Question: On Gtk+3, I'm using a 'TreeModel' to store nested information and I display it with a 'CellRendererText' and a 'CellRendererToggle'. The user can clic on every toggle button, and when there are nested ones and they are not in the same state, I want the ones of upper level to reflect the 'inconsistent' state. How can I set this property for ?
For more clarity, an example of what I want to achieve from the Transmission bittorrent client :

I know how to set all the buttons of the cell renderer to the inconsistent state with 'myCellRendererToggle.set_properties(inconsistent=True)' but it seems I can't access one single element from here;
I know how to access a particular row of my TreeStore model, but I can only set "True" and "False" values.
My code is fairly close to the official documentation so you can help me with it : <URL>
And this is my code :
'''
class HelloMyApp:
def __init__(self):
# Set the Glade file
self.builder = Gtk.Builder()
self.builder.add_from_file(GLADEFILE)
dic = {
"on_button1_clicked" : self.btnValidate_clicked,
"on_MainWindow_destroy" : self.quit,
"on_window1_delete_event" : self.quit,
}
self.builder.connect_signals(dic)
window = self.builder.get_object("window1")
treeview1 = self.builder.get_object("treeview1")
######## This is my model : it stores a string and a boolean. #########
self.treeModel = Gtk.TreeStore(str, bool)
# Example on how to insert data in the model
treeIter = self.treeModel.append(None, ['example one', True])
self.treeModel.append(treeIter, [' simple elt', True])
treeIter = self.treeModel.append(treeIter, ['example two', False])
self.treeModel.append(treeIter, ['under example two', True])
select = treeview1.get_selection()
select.set_mode(Gtk.SelectionMode.BROWSE)
select.connect("changed", self.on_tree_selection_changed, buf)
# Using one column of text and another column with the toggle buttons
renderer = Gtk.CellRendererText()
column = Gtk.TreeViewColumn("Title", renderer, text=0)
treeview1.append_column(column)
###### Here is the CellRendereToggle ################
renderer_toggle = Gtk.CellRendererToggle()
renderer_toggle.connect("toggled", self.on_cell_toggled)
column_toggle = Gtk.TreeViewColumn("Installer", renderer_toggle, active=1)
treeview1.append_column(column_toggle)
treeview1.set_model(self.treeModel)
window.show_all()
if __name__ == "__main__":
HelloMyApp = HelloMyApp()
Gtk.main()
'''
Thanks !
: I can't figure it out, when I change the property of my CellRendererToggle inside the function, it changes every row.
: as Marcu pointed out, we have to set the property in every case, that's why I added the 'else' part.
'''
def cellRenderer_func(column, cellRenderer, treeModel, treeIter, userData):
if 'cat' in treeModel.get_value(treeIter, 0):
# it happens only ones in my model,
# so here I am in a row I want to change to inconsistent.
cellRenderer.set_property('inconsistent',True)
# I was expecting that changes the box of that row but it affects every row.
else:
cellRenderer.set_property('inconsistent', False) # and that's ok now.
'''
I have to try again.
I wonder... do we really have to do it manually, can't it be a feature out of the box of the treeView ?
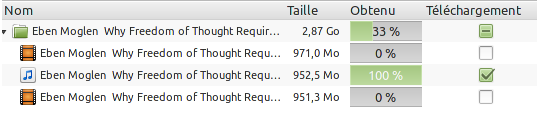
Answer: It is possible to set the property of one element via using a cell data function. Since I have done this only in C yet, I can only pass you the link to the documentation of PyGTK, I haven't seen the relevant docs for this feature for PyGObject yet.
For PyGTK is was documented <URL> document.
If for example you would like to do the same as in Transmission, you could do the following:
Since you receive the current iter as a parameter of the cell data function, you could loop through all of its children there and check the status of the children. You would then know which state to set at the parent node. Now the main point is that setting a property inside the cell data function will affect only this single cell, and not all elements of the treeview.
I can give you also a visual example for my own application:

I have the column "Value" in this treeview. If the value inside the column "Menu Element" is set to "enabled" and the value inside the column "Type" is "option", a checkbox is shown instead of text (I have highlighted such a row). The example image also shows an active search, which highlights search results. Both is possible with a cell data function to set the property of one element as you asked for in your question.
I've done some example code. The main point is that the cell property is always set for every cell. So not just "if ..., then set property" but "if, set property like this, else, set property like that". (It's based on the old PyGTK documentation, but it should clarify things anyway).
'''
#!/usr/bin/env python
# example basictreeview.py
import pygtk
pygtk.require('2.0')
import gtk
class BasicTreeViewExample:
def set_status(self, column, cell, model, iter):
if 'inconsistent' in model.get_value(iter, 0):
cell.set_property('inconsistent',True)
else:
cell.set_property('inconsistent',False)
return
def delete_event(self, widget, event, data=None):
gtk.main_quit()
return False
def __init__(self):
self.window = gtk.Window(gtk.WINDOW_TOPLEVEL)
self.window.set_title("Basic TreeView Example")
self.window.set_size_request(200, 200)
self.window.connect("delete_event", self.delete_event)
self.treestore = gtk.TreeStore(str)
for parent in range(4):
piter = self.treestore.append(None, ['parent %i' % parent])
for child in range(3):
if child == 1:
self.treestore.append(piter, ['consistent'])
else:
self.treestore.append(piter, ['inconsistent'])
self.treeview = gtk.TreeView(self.treestore)
self.tvcolumn0 = gtk.TreeViewColumn('Column 0')
self.tvcolumn1 = gtk.TreeViewColumn('Column 1')
self.treeview.append_column(self.tvcolumn0)
self.treeview.append_column(self.tvcolumn1)
self.text = gtk.CellRendererText()
self.toggle = gtk.CellRendererToggle()
self.tvcolumn0.pack_start(self.text, True)
self.tvcolumn1.pack_start(self.toggle, True)
self.tvcolumn0.add_attribute(self.text, 'text', 0)
self.tvcolumn1.set_cell_data_func(self.toggle, self.set_status)
self.window.add(self.treeview)
self.window.show_all()
def main():
gtk.main()
if __name__ == "__main__":
tvexample = BasicTreeViewExample()
main()
'''